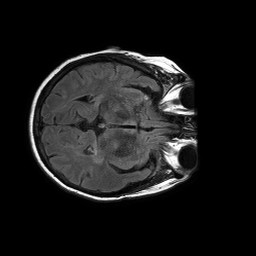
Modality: FLAIR
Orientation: axial
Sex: female
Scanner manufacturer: philips
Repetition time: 11 s
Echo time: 0.125 s